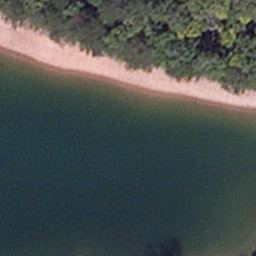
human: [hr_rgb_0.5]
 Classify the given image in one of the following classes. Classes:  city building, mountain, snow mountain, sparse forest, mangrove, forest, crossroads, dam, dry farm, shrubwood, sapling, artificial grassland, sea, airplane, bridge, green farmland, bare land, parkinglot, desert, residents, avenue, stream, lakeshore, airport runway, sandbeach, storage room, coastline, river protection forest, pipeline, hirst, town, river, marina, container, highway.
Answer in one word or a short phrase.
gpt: lakeshore